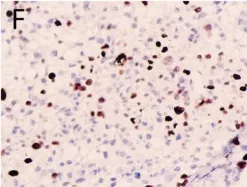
All images are 200 x magnification.
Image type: pathology (fish)